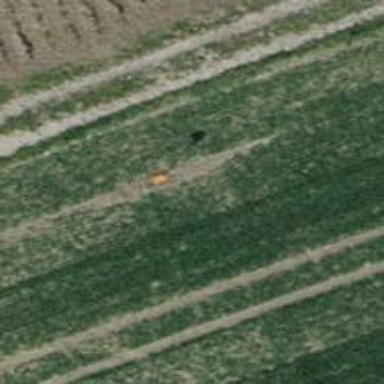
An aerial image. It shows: View of pole with roofed pipeline marker.